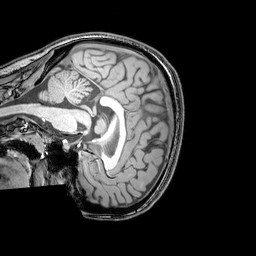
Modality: T1w
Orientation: sagittal
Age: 22
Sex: female
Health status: healthy
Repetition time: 0.081 s
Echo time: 0.037 s